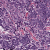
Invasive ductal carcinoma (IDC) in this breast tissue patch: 1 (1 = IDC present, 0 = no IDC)